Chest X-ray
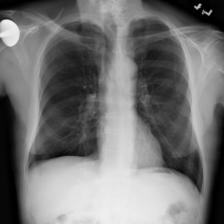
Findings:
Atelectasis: negative
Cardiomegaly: negative
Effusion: negative
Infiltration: negative
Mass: negative
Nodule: negative
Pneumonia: negative
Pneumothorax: negative
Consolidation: negative
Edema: negative
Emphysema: negative
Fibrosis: negative
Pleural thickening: negative
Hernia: negative